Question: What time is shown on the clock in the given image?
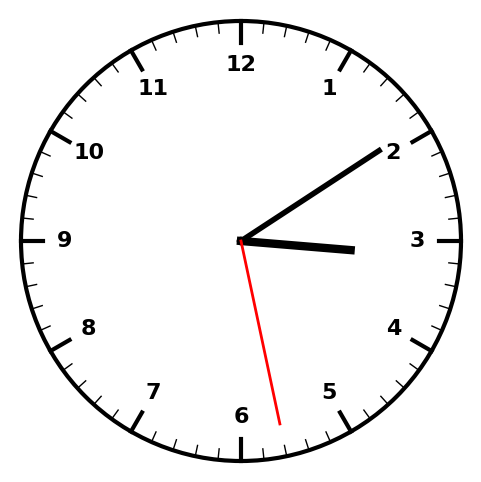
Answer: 03:09:28